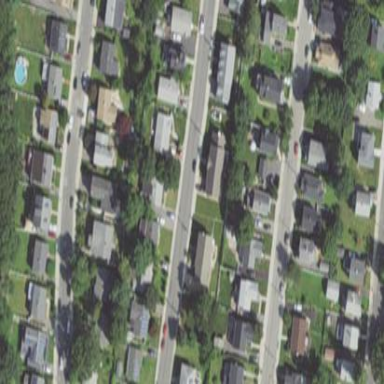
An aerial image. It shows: Sidewalk.